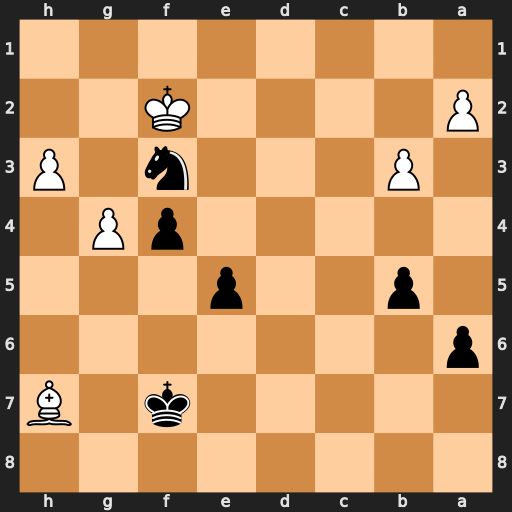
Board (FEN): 8/5k1B/p7/1p2p3/5pP1/1P3n1P/P4K2/8
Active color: b
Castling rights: -
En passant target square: -
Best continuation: Ng5 Bf5 Nxh3+ Kg2 Ng5